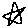
Label: star